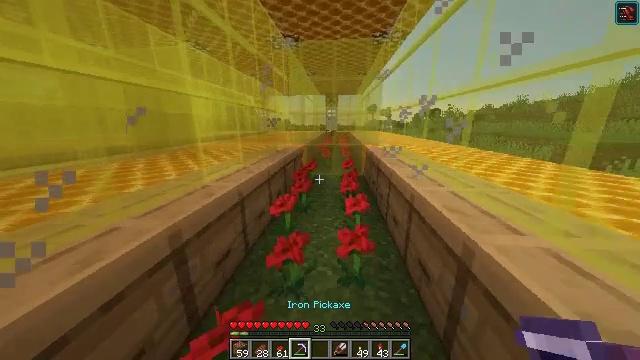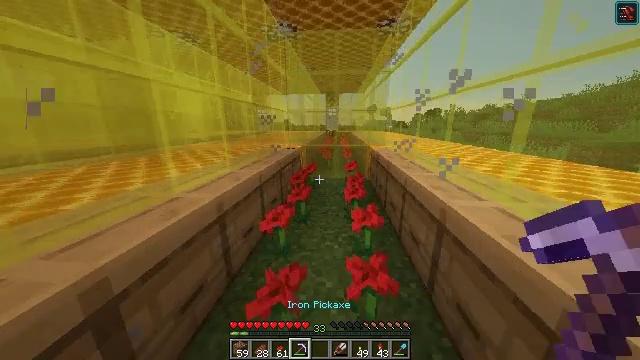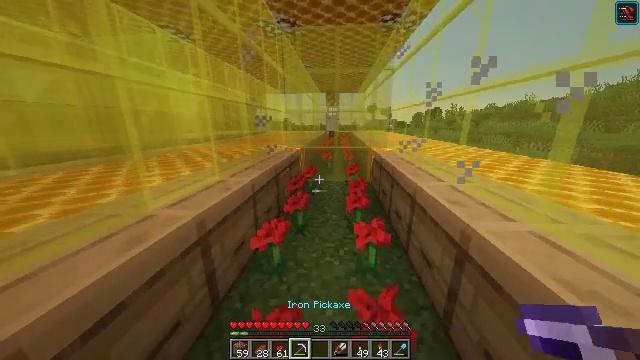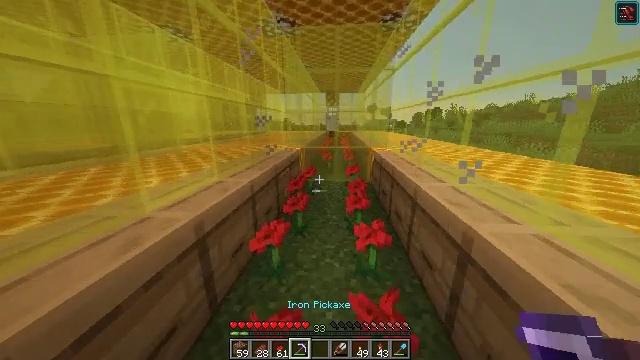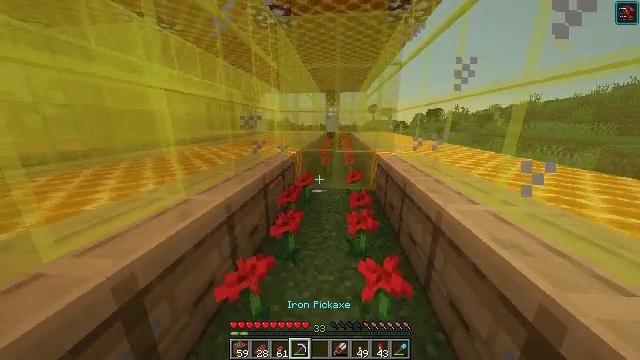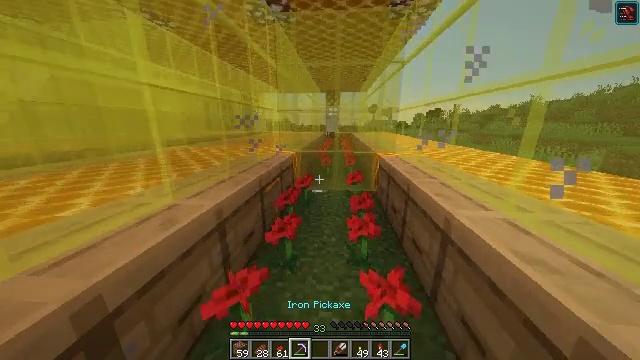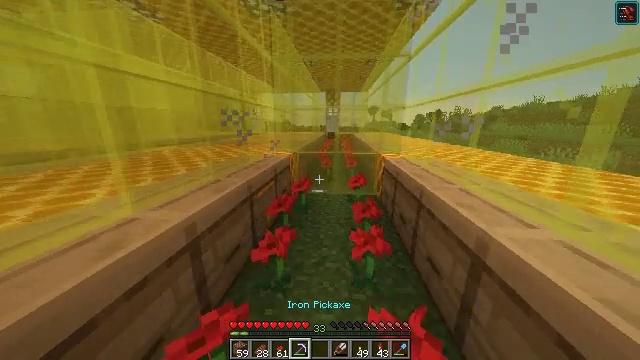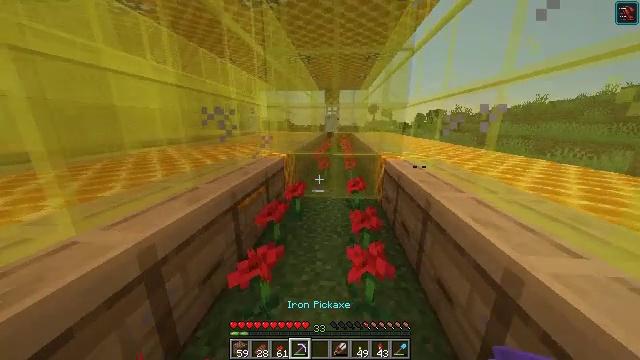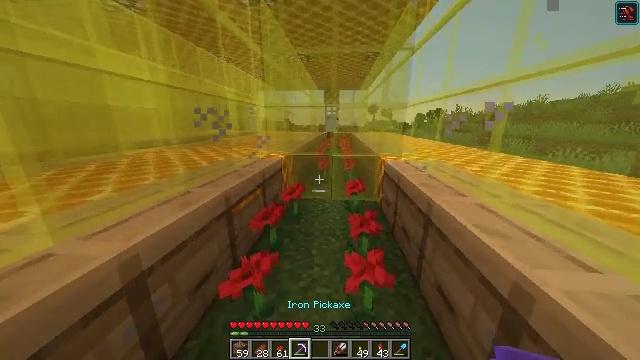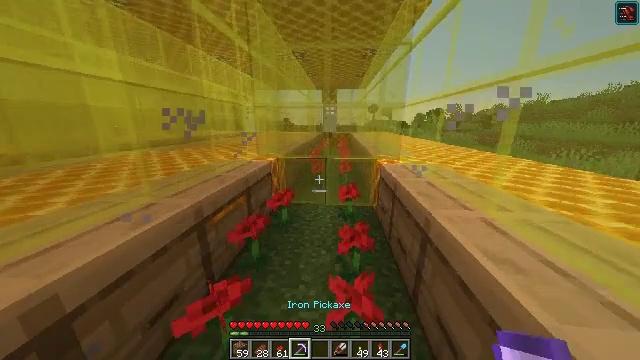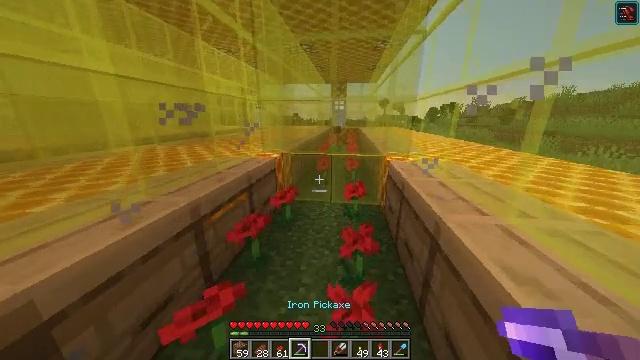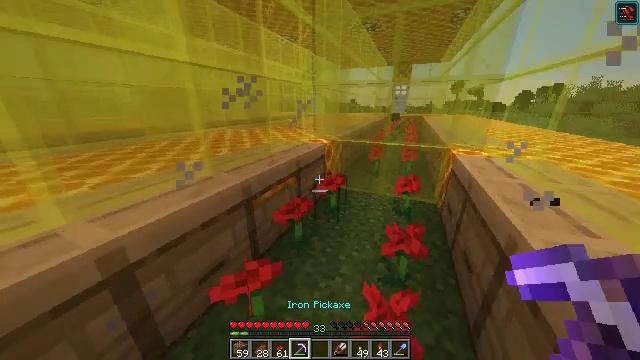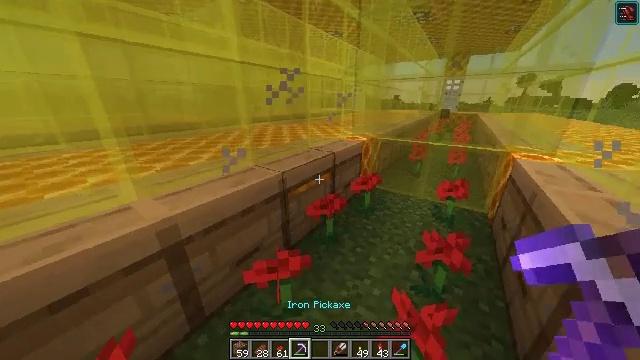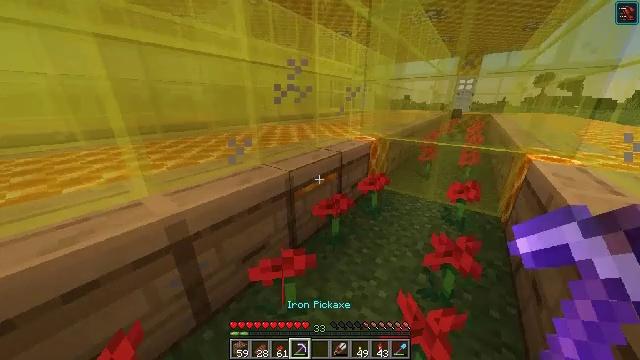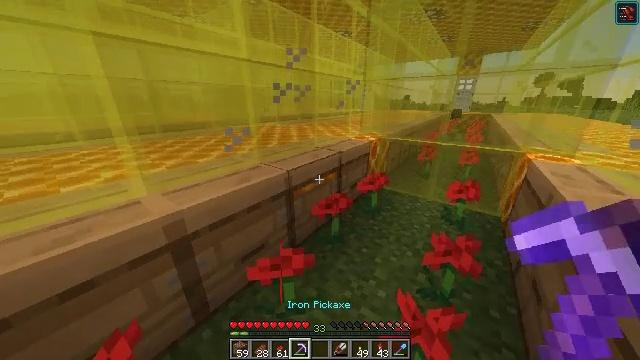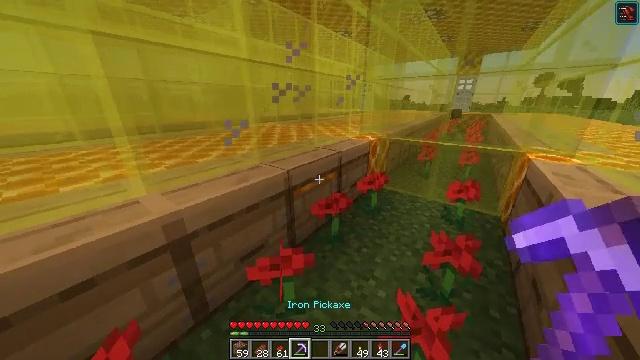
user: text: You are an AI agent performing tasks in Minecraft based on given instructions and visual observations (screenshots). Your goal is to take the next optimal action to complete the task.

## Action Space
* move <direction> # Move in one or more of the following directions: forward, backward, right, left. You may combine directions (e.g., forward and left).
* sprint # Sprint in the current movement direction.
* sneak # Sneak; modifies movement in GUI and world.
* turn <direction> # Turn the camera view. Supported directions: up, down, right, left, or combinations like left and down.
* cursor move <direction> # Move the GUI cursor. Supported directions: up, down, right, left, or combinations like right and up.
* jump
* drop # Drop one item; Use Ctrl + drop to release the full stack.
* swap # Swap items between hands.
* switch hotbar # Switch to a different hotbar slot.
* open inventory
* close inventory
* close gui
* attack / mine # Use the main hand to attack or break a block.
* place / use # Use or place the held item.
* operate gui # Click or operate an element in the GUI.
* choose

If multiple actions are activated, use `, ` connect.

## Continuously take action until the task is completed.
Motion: motion action
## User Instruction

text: Craft a honeycomb block.
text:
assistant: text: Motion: move forward
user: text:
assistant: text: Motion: move forward
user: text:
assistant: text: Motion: move forward
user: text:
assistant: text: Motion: move forward
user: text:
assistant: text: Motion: move forward
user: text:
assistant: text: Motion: move forward
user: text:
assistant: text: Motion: move forward and move right
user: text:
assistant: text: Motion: move forward and move right
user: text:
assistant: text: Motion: no_op
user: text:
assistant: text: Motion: turn left and down
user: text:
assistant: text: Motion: turn left and down
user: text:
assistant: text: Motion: turn left
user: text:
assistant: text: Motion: turn left
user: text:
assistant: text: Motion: no_op
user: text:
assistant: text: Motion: no_op
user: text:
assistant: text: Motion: no_op
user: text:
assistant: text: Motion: no_op
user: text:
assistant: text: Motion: no_op
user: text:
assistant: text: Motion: no_op
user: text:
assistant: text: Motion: no_op
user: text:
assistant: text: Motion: no_op
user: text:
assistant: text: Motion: no_op
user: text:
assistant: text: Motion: no_op
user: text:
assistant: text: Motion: no_op
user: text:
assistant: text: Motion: no_op
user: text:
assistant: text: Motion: no_op
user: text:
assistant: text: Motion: no_op
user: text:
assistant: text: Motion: no_op
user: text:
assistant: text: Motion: no_op
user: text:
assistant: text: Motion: no_op